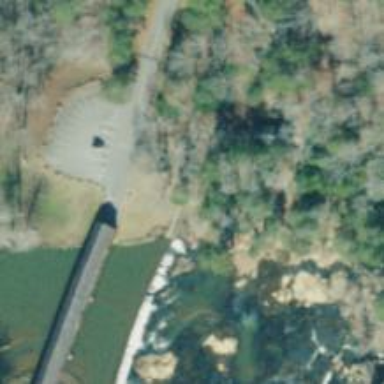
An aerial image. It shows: Dam across waterway.